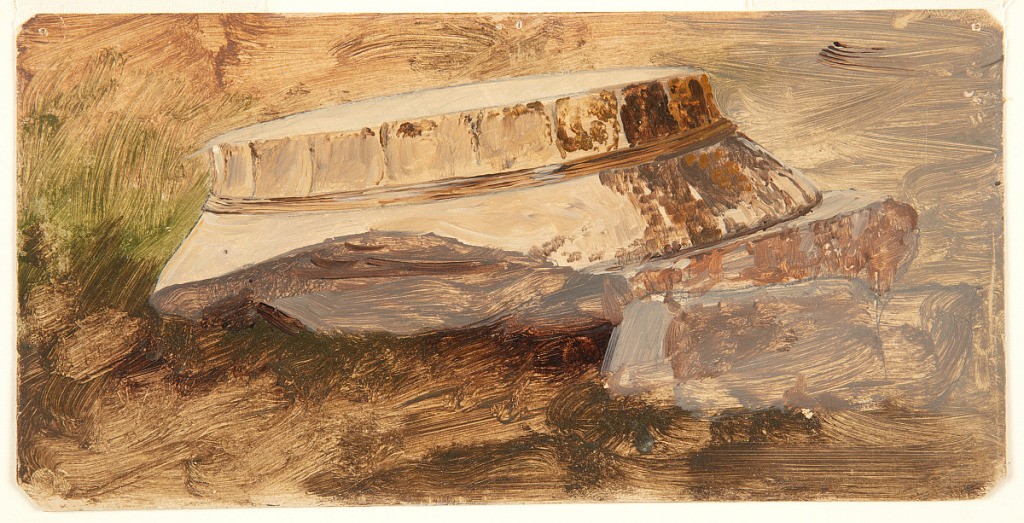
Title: Fragment of the Parthenon, Athens, Greece
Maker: Frederic Edwin Church, American, 1826–1900
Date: April 1869
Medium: Brush and oil, graphite on tan paperboard
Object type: Drawing
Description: Architecture and landscape sketch showing a column fragment from the Parthenon on the Acropolis in Athens, Greece. Prominently situated at center and dominating the composition, the upturned capital of a doric column or, perhaps, the base of a fluted column is shown resting upon a rock below it. It is shaded at right in some detail. The surrounding terrain is loosely rendered in broad strokes of green, brown and gray.